Question:
I have an advmob banner which was added programatically as bellow :
'''
public class MenuActivity extends Activity {
AdView adView ;
@Override
public void onCreate(Bundle savedInstanceState) {
super.onCreate(savedInstanceState);
setContentView(R.layout.activitymain);
adView = new AdView(this, AdSize.BANNER, "a15013b6f790555");
AdRequest adRequest = new AdRequest();
adRequest.addTestDevice(AdRequest.TEST_EMULATOR);
RelativeLayout.LayoutParams relativeParams = new RelativeLayout.LayoutParams(
RelativeLayout.LayoutParams.WRAP_CONTENT,
RelativeLayout.LayoutParams.WRAP_CONTENT);
relativeParams.addRule(RelativeLayout.ALIGN_PARENT_BOTTOM);
adView.loadAd(adRequest);
this.addContentView(adView, relativeParams);
'''
Here is the xml layout also:
'''
<TableLayout xmlns:android="http://schemas.android.com/apk/res/android"
android:layout_width="wrap_content"
android:layout_height="wrap_content"
android:orientation="vertical"
android:background="@drawable/mainbackgroundipad">
<TableRow android:id="@+id/tableRow1">
<ImageButton
android:id="@+id/menu1"
android:layout_width="75dip"
android:layout_height="74dip"
android:layout_alignParentLeft="true"
android:layout_alignParentTop="true"
android:layout_marginTop="57dp"
android:background="@android:color/transparent"
android:scaleType="fitXY"
android:src="@drawable/menu1" />
<ImageButton
android:id="@+id/menu2"
android:layout_width="75dp"
android:layout_height="59dp"
android:layout_marginLeft="5dp"
android:layout_marginTop="70dp"
android:background="@android:color/transparent"
android:scaleType="fitXY"
android:src="@drawable/menu2" />
<ImageButton
android:id="@+id/menu3"
android:layout_width="75dip"
android:layout_height="63dip"
android:layout_marginLeft="1dp"
android:layout_marginTop="70dp"
android:background="@android:color/transparent"
android:scaleType="fitXY"
android:src="@drawable/menu3" />
<ImageButton
android:id="@+id/menu4"
android:layout_width="60dp"
android:layout_height="83dp"
android:layout_marginRight="100dp"
android:layout_marginTop="50dp"
android:background="@android:color/transparent"
android:scaleType="fitCenter"
android:src="@drawable/menu4" />
</TableRow>
<TableRow android:id="@+id/tableRow2">
<ImageButton
android:id="@+id/menu5"
android:layout_width="50dp"
android:layout_height="75dp"
android:layout_marginLeft="12dp"
android:layout_marginTop="60dp"
android:background="@android:color/transparent"
android:scaleType="fitXY"
android:src="@drawable/menu5" />
<ImageButton
android:id="@+id/menu6"
android:layout_width="60dp"
android:layout_height="79dp"
android:layout_marginTop="60dp"
android:background="@android:color/transparent"
android:scaleType="fitXY"
android:src="@drawable/menu6" />
<ImageButton
android:id="@+id/menu7"
android:layout_width="60dip"
android:layout_height="86dip"
android:layout_marginLeft="5dp"
android:layout_marginTop="60dp"
android:background="@android:color/transparent"
android:scaleType="fitStart"
android:src="@drawable/menu7" />
<ImageButton
android:id="@+id/menu8"
android:layout_width="75dip"
android:layout_height="50dip"
android:layout_centerVertical="true"
android:layout_marginRight="110dp"
android:layout_marginTop="80dp"
android:background="@android:color/transparent"
android:scaleType="fitXY"
android:src="@drawable/menu8" />
</TableRow>
<TableRow android:id="@+id/tableRow3">
<ImageButton
android:id="@+id/menu9"
android:layout_width="60px"
android:layout_height="80px"
android:layout_marginLeft="2dp"
android:layout_marginTop="40dp"
android:background="@android:color/transparent"
android:scaleType="fitXY"
android:src="@drawable/menu9" />
<ImageButton
android:id="@+id/menu10"
android:layout_width="75dip"
android:layout_height="56dip"
android:layout_alignParentLeft="true"
android:layout_marginLeft="2dp"
android:layout_marginTop="70dp"
android:background="@android:color/transparent"
android:scaleType="fitXY"
android:src="@drawable/menu10" />
<ImageButton
android:id="@+id/menu11"
android:layout_width="75dip"
android:layout_height="65dip"
android:layout_alignParentLeft="true"
android:layout_marginLeft="2dp"
android:layout_marginTop="70dp"
android:background="@android:color/transparent"
android:scaleType="fitXY"
android:src="@drawable/menu11" />
<ImageButton
android:id="@+id/menu12"
android:layout_width="60dp"
android:layout_height="60dp"
android:layout_marginRight="100dp"
android:layout_marginTop="70dp"
android:background="@android:color/transparent"
android:scaleType="fitXY"
android:src="@drawable/menu12" />
</TableRow>
</TableLayout>
'''
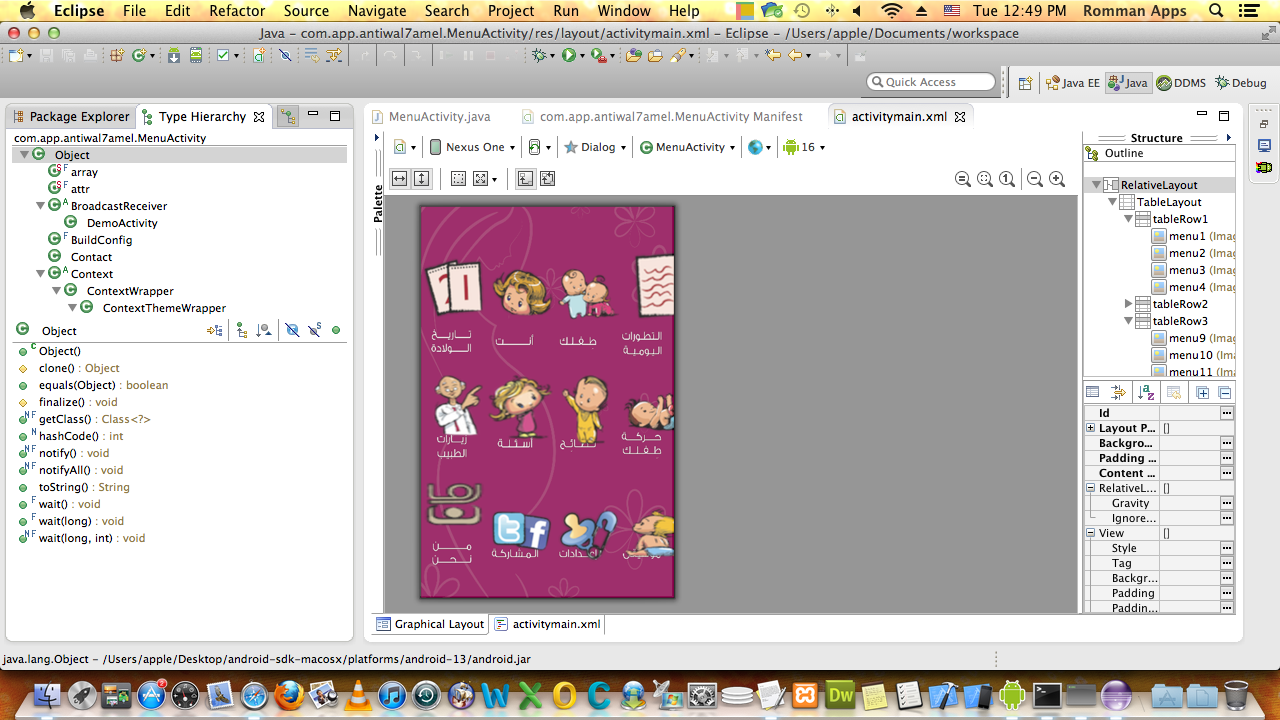
Answer: Change your XML file like this:
'''
<RelativeLayout xmlns:android="http://schemas.android.com/apk/res/android"
android:id="@+id/rootview"
android:layout_width="match_parent"
android:layout_height="match_parent"
>
<TableLayout
xmlns:android="http://schemas.android.com/apk/res/android"
android:layout_width="wrap_content"
android:layout_height="wrap_content"
android:layout_alignParentTop="true"
android:background="@drawable/mainbackgroundipad"
android:orientation="vertical" >
<TableRow android:id="@+id/tableRow1" >
<ImageButton
android:id="@+id/menu1"
android:layout_width="75dip"
android:layout_height="74dip"
android:layout_alignParentLeft="true"
android:layout_alignParentTop="true"
android:layout_marginTop="57dp"
android:background="@android:color/transparent"
android:scaleType="fitXY"
android:src="@drawable/menu1" />
<ImageButton
android:id="@+id/menu2"
android:layout_width="75dp"
android:layout_height="59dp"
android:layout_marginLeft="5dp"
android:layout_marginTop="70dp"
android:background="@android:color/transparent"
android:scaleType="fitXY"
android:src="@drawable/menu2" />
<ImageButton
android:id="@+id/menu3"
android:layout_width="75dip"
android:layout_height="63dip"
android:layout_marginLeft="1dp"
android:layout_marginTop="70dp"
android:background="@android:color/transparent"
android:scaleType="fitXY"
android:src="@drawable/menu3" />
<ImageButton
android:id="@+id/menu4"
android:layout_width="60dp"
android:layout_height="83dp"
android:layout_marginRight="100dp"
android:layout_marginTop="50dp"
android:background="@android:color/transparent"
android:scaleType="fitCenter"
android:src="@drawable/menu4" />
</TableRow>
<TableRow android:id="@+id/tableRow2" >
<ImageButton
android:id="@+id/menu5"
android:layout_width="50dp"
android:layout_height="75dp"
android:layout_marginLeft="12dp"
android:layout_marginTop="60dp"
android:background="@android:color/transparent"
android:scaleType="fitXY"
android:src="@drawable/menu5" />
<ImageButton
android:id="@+id/menu6"
android:layout_width="60dp"
android:layout_height="79dp"
android:layout_marginTop="60dp"
android:background="@android:color/transparent"
android:scaleType="fitXY"
android:src="@drawable/menu6" />
<ImageButton
android:id="@+id/menu7"
android:layout_width="60dip"
android:layout_height="86dip"
android:layout_marginLeft="5dp"
android:layout_marginTop="60dp"
android:background="@android:color/transparent"
android:scaleType="fitStart"
android:src="@drawable/menu7" />
<ImageButton
android:id="@+id/menu8"
android:layout_width="75dip"
android:layout_height="50dip"
android:layout_centerVertical="true"
android:layout_marginRight="110dp"
android:layout_marginTop="80dp"
android:background="@android:color/transparent"
android:scaleType="fitXY"
android:src="@drawable/menu8" />
</TableRow>
<TableRow android:id="@+id/tableRow3" >
<ImageButton
android:id="@+id/menu9"
android:layout_width="60px"
android:layout_height="80px"
android:layout_marginLeft="2dp"
android:layout_marginTop="40dp"
android:background="@android:color/transparent"
android:scaleType="fitXY"
android:src="@drawable/menu9" />
<ImageButton
android:id="@+id/menu10"
android:layout_width="75dip"
android:layout_height="56dip"
android:layout_alignParentLeft="true"
android:layout_marginLeft="2dp"
android:layout_marginTop="70dp"
android:background="@android:color/transparent"
android:scaleType="fitXY"
android:src="@drawable/menu10" />
<ImageButton
android:id="@+id/menu11"
android:layout_width="75dip"
android:layout_height="65dip"
android:layout_alignParentLeft="true"
android:layout_marginLeft="2dp"
android:layout_marginTop="70dp"
android:background="@android:color/transparent"
android:scaleType="fitXY"
android:src="@drawable/menu11" />
<ImageButton
android:id="@+id/menu12"
android:layout_width="60dp"
android:layout_height="60dp"
android:layout_marginRight="100dp"
android:layout_marginTop="70dp"
android:background="@android:color/transparent"
android:scaleType="fitXY"
android:src="@drawable/menu12" />
</TableRow>
</TableLayout>
</RelativeLayout>
'''
Change also the rule as 'relativeParams.addRule(RelativeLayout.ALIGN_PARENT_BOTTOM, RelativeLayout.TRUE);'
Also add:
'''
//change this.addContentView(adView, relativeParams); by
RelativeLayout rootView = (RelativeLayout)findViewById(R.id.rootview);
rootView.addView(adView, relativeParams);
'''